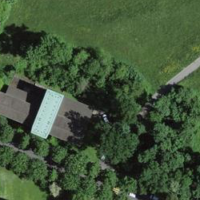
EUNIS habitat code: 53
Species observed at this site:
Salvia pratensis
Osmia cornuta
Cyanistes caeruleus